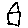
Label: house